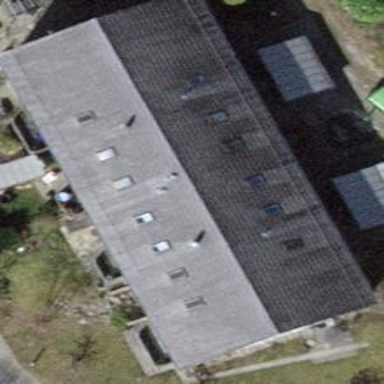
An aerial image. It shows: Residential building with gabled roof.